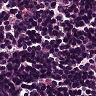
Metastatic tissue present: no